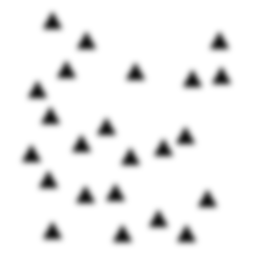
Squares: 0
Triangles: 23
Stars: 0
Total shapes: 23